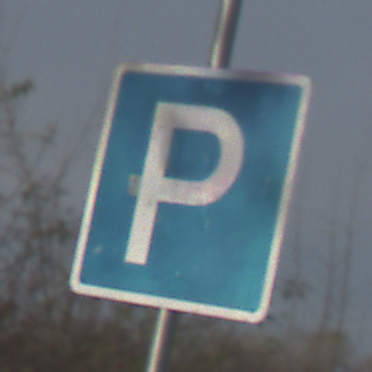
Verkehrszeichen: Parken
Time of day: MorningAfternoon
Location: Outdoor (Nature)
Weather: PartlyCloudy
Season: NotSpecified
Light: Natural